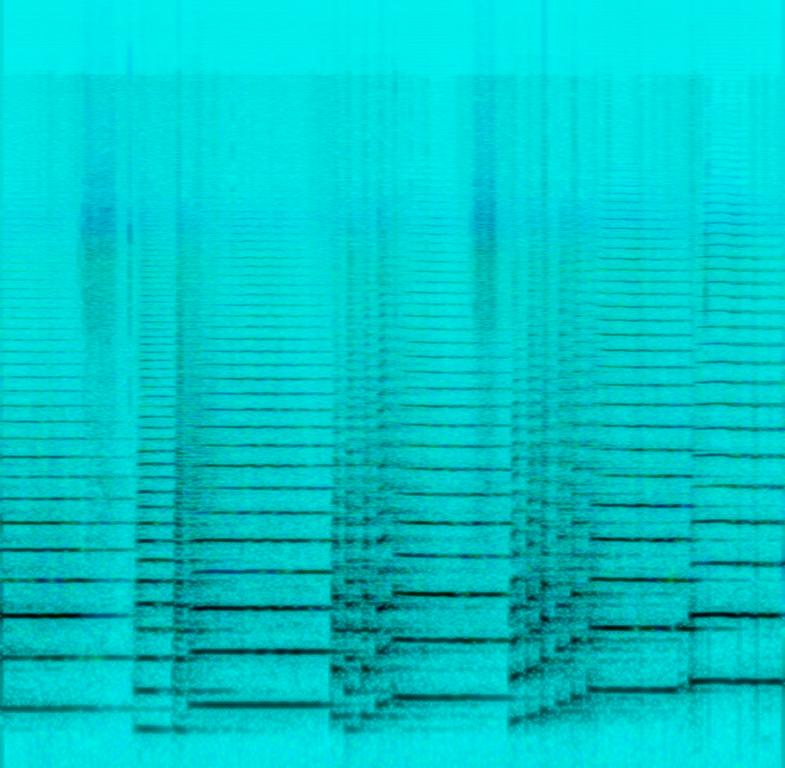
This is a trombone performance piece for an audition. The tune being played resembles something that would be heard at the royal court of a western kingdom. The atmosphere is dramatic. This piece could be used in the soundtrack of a historical drama movie, especially during the scenes where the king is attending a feast.